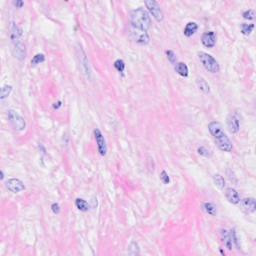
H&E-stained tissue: Breast